Field crop: maize
Growth stage: 2
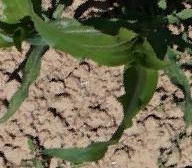
Species: maize